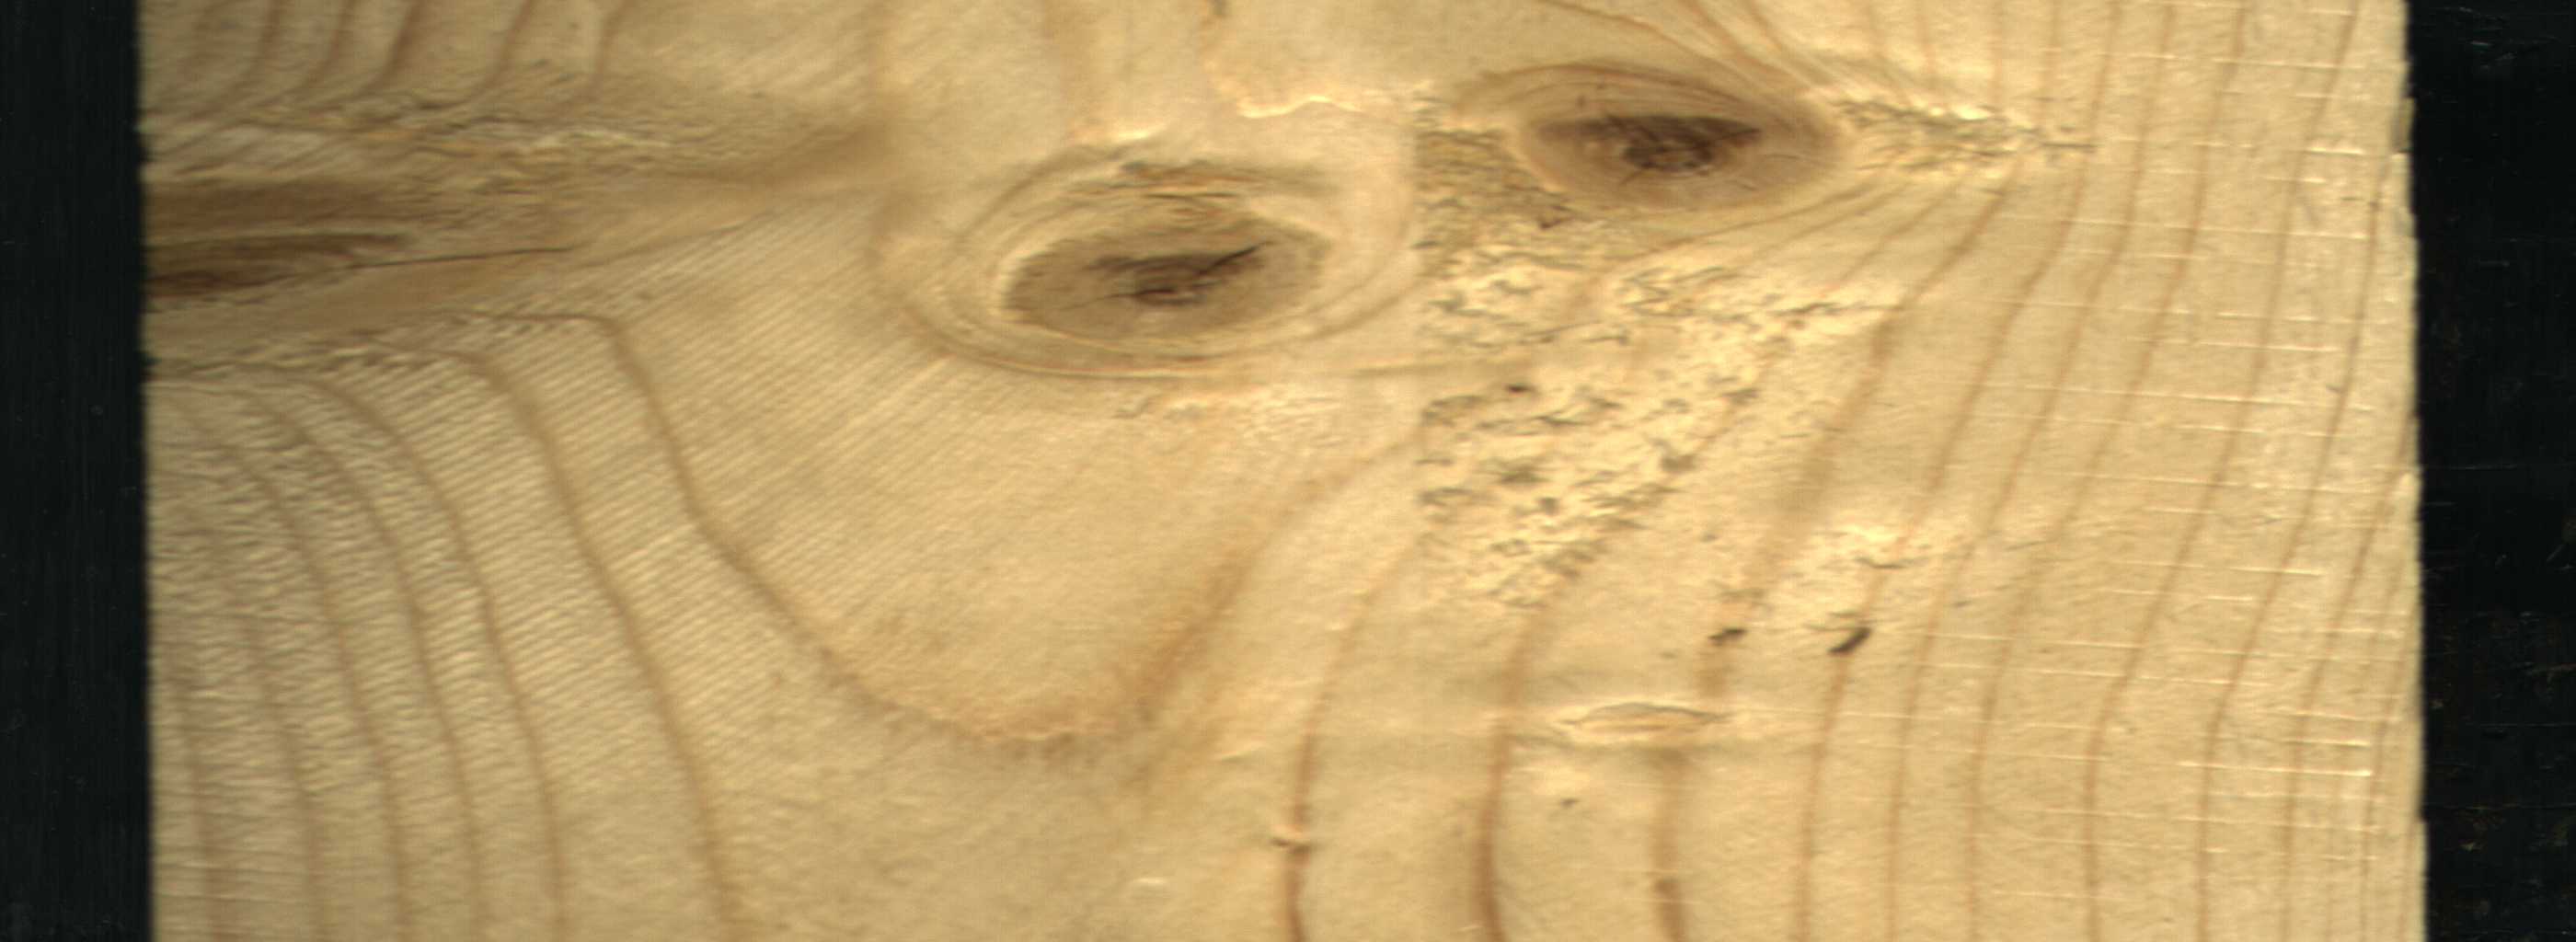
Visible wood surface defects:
knot_with_crack
knot_with_crack
Live_Knot